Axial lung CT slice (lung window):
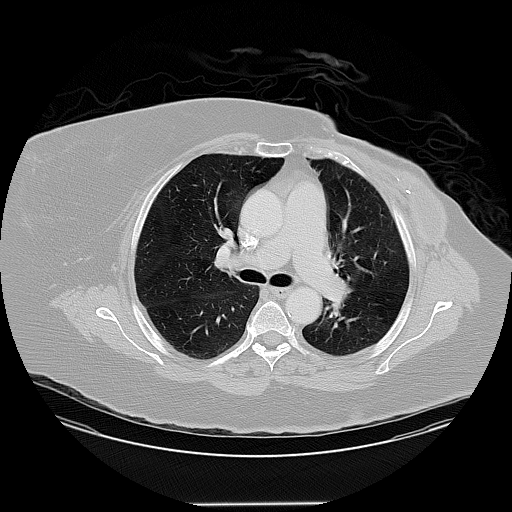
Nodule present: no